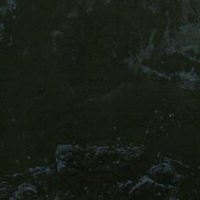
EUNIS habitat code: 26
Species observed at this site:
Dryas octopetala